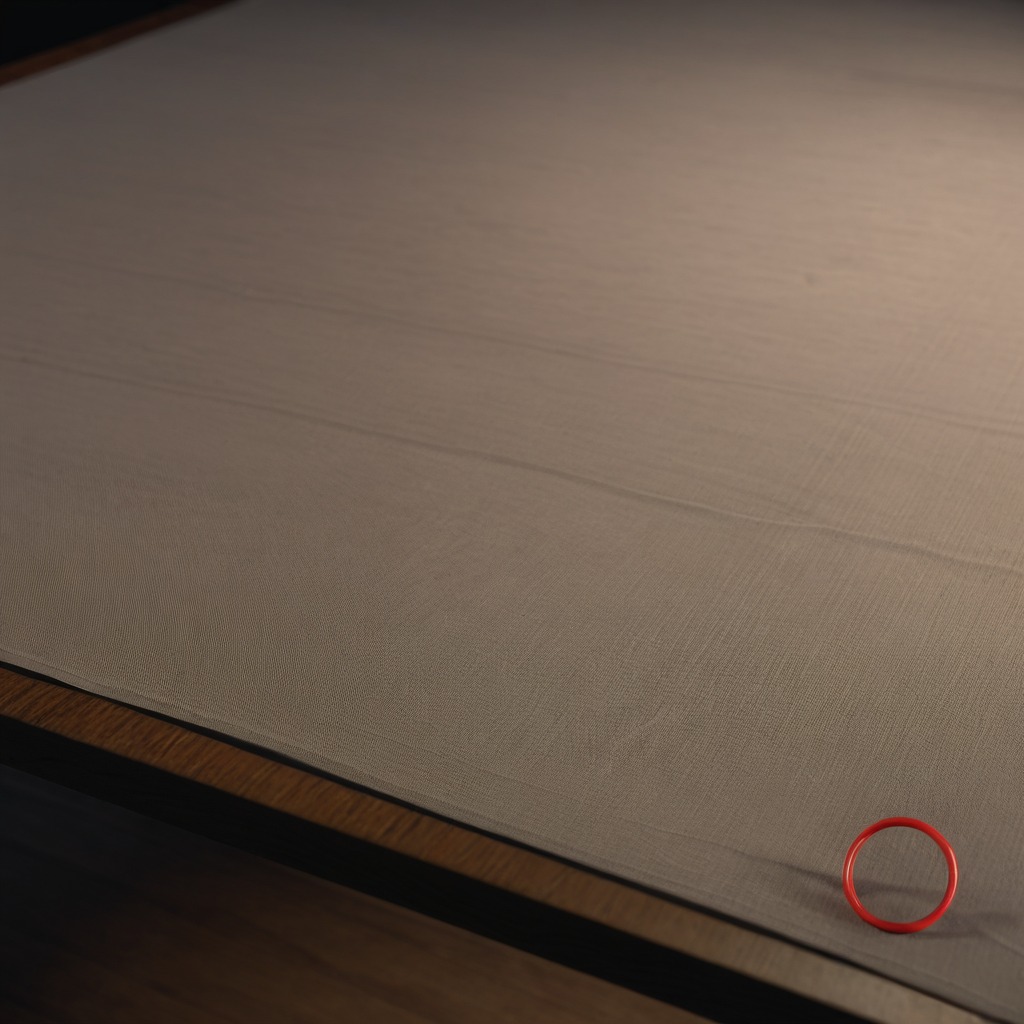
A rubber O-ring lying on the wooden table inside a workshop at night.